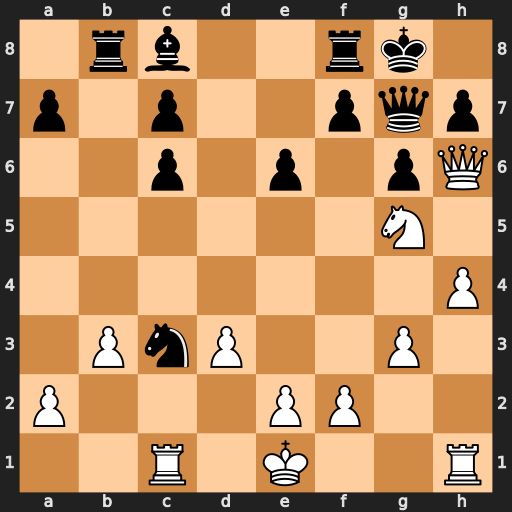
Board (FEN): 1rb2rk1/p1p2pqp/2p1p1pQ/6N1/7P/1PnP2P1/P3PP2/2R1K2R
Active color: w
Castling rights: K
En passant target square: -
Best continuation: Qxg7+ Kxg7 Rxc3